Aerial crown-view tile of a tropical tree (Barro Colorado Island, Panama), acquired 20250512:
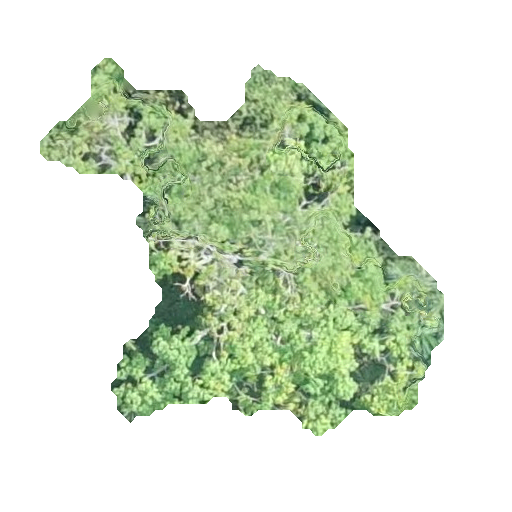
Species: Ceiba pentandra
GBIF accepted scientific name: Ceiba pentandra
Crown area: 127.434 m²